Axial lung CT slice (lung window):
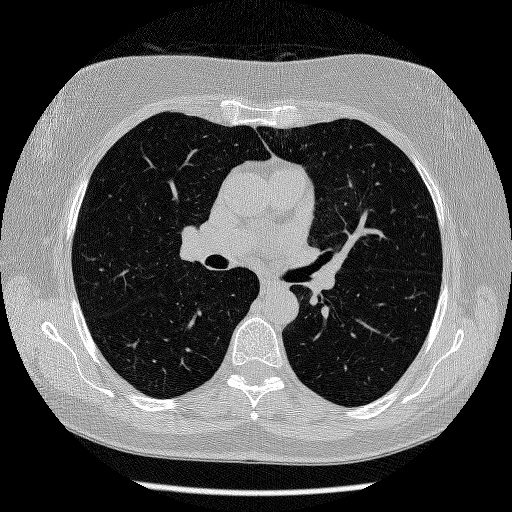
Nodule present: no